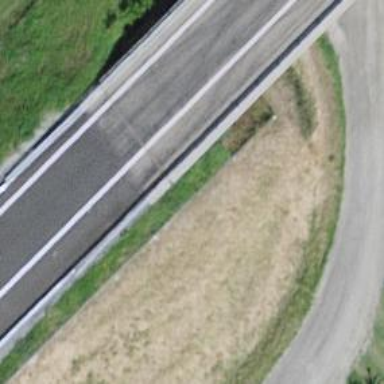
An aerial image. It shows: Motorway link.